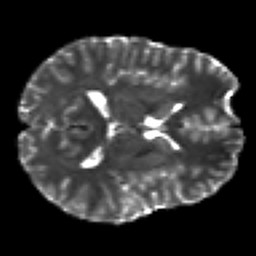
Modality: T2w
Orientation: axial
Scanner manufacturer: siemens
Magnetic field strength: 3 T
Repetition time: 7.8 s
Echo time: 0.09 s